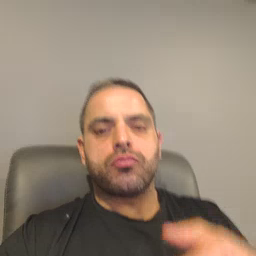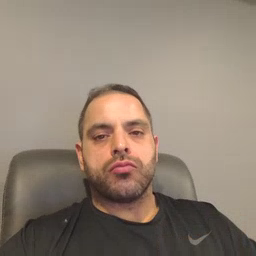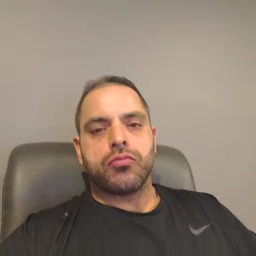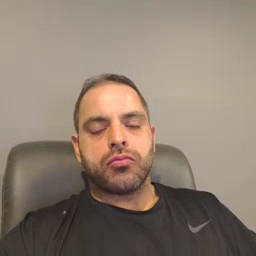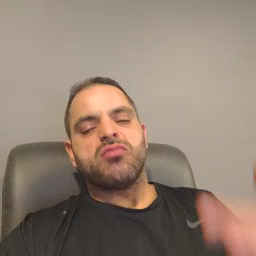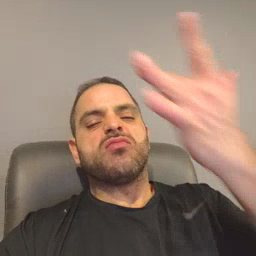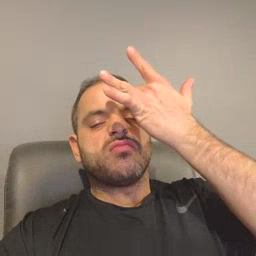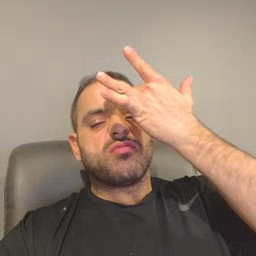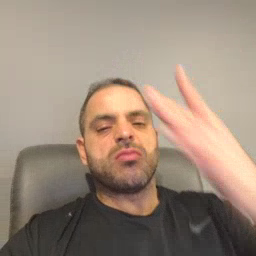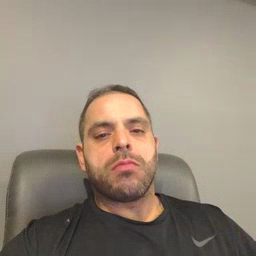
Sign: sick